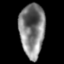
Tissue: lung
Cell type: Epithelial cells
Senescence score: 0.177
Nuclear area (px): 1328
Mean DAPI intensity: 127.22